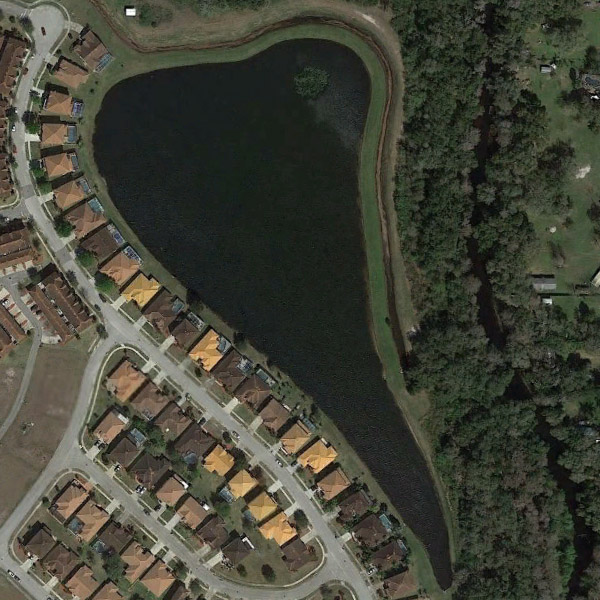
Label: Pond